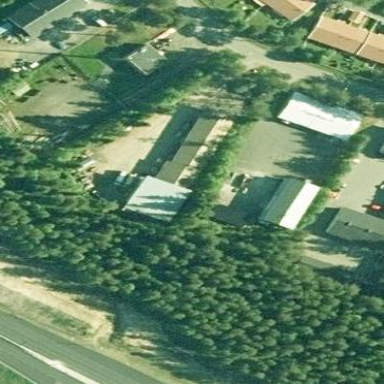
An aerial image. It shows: Commercial building.